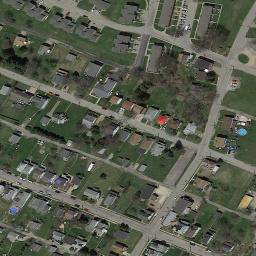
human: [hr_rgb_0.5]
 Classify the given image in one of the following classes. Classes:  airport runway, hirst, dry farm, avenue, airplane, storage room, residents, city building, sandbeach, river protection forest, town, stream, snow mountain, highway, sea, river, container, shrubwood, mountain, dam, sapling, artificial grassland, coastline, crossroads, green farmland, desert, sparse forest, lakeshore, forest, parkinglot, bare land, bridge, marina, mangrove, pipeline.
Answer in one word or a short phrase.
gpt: town